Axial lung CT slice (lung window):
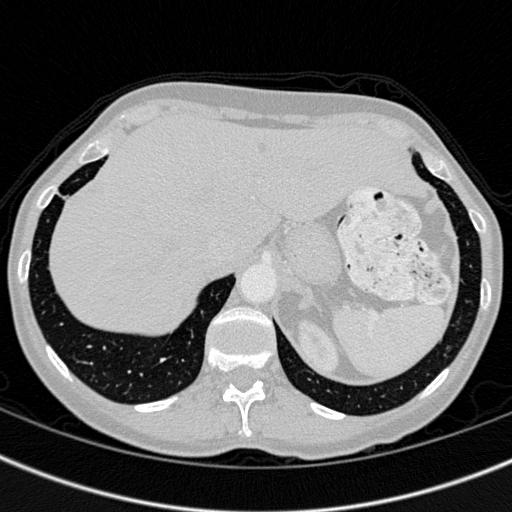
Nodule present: no